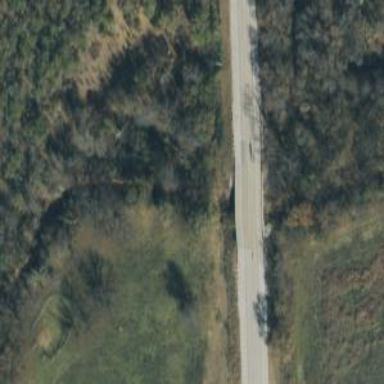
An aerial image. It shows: Secondary road with bridge.